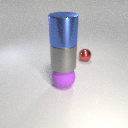
large blue metal cylinder above large gray metal cylinder